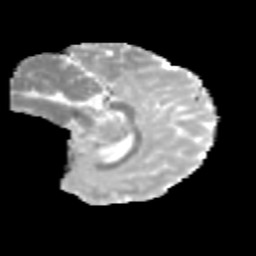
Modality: MD
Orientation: sagittal
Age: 11
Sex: female
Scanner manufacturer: siemens
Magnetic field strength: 3 T
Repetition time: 3.8 s
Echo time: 0.07 s